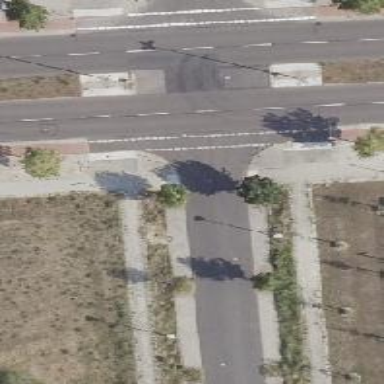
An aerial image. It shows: Unmarked road crossing.